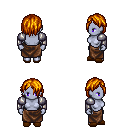
a pixel art fantasy rpg character, female body template, dark elf, purple skin, steel arm armor, robe skirt, dark blonde bangs hairstyle, brown slippers, four views (front, back, left, right), 2x2 character sprite sheet, small pixel art, hard edges, no anti-aliasing